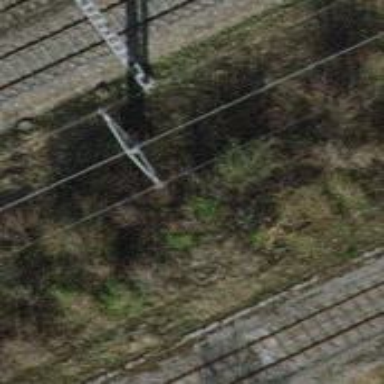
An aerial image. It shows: Power pole.